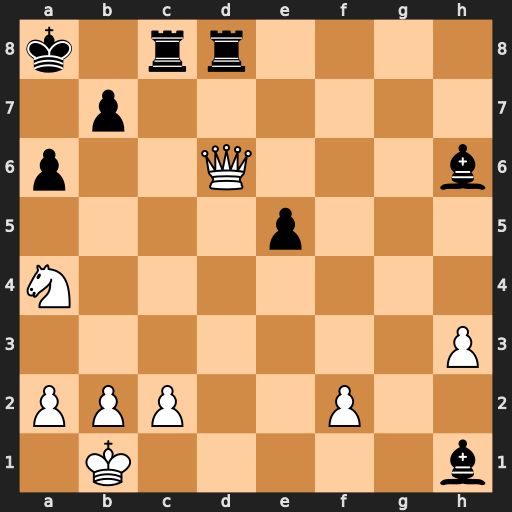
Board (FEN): k1rr4/1p6/p2Q3b/4p3/N7/7P/PPP2P2/1K5b
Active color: w
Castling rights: -
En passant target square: -
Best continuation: Nb6+ Ka7 Nxc8+ Rxc8 Qxh6